Field crop: maize
Growth stage: 1
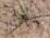
Species: salsola